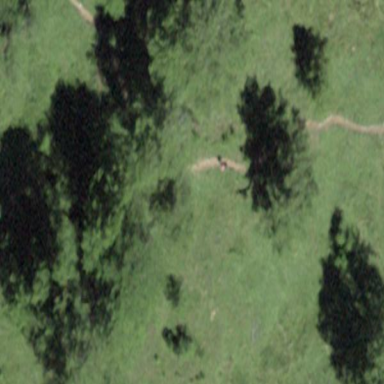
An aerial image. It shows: Forest area.